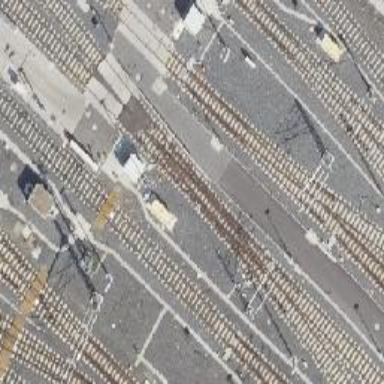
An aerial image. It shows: Rail yard with electrified contact lines for the railway.